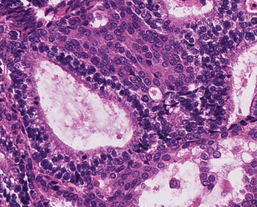
Tumor epithelial tissue: yes
Tumor-associated stroma tissue: no
Normal tissue: no